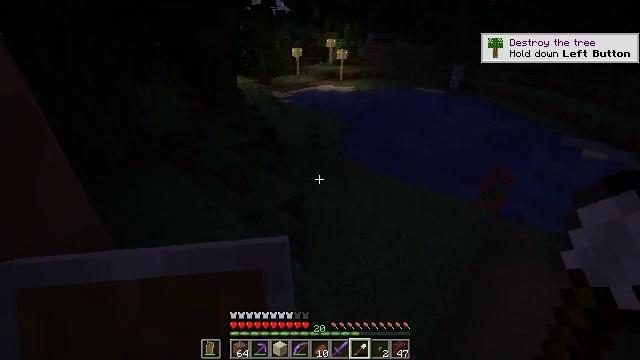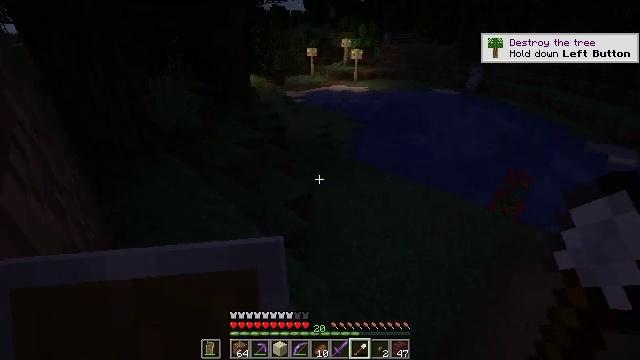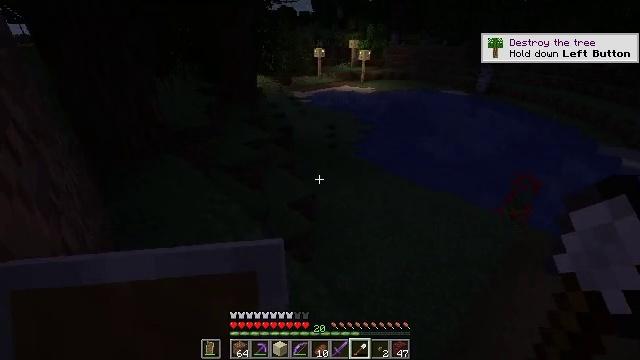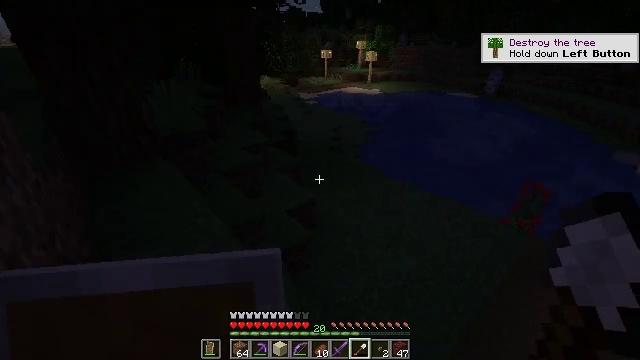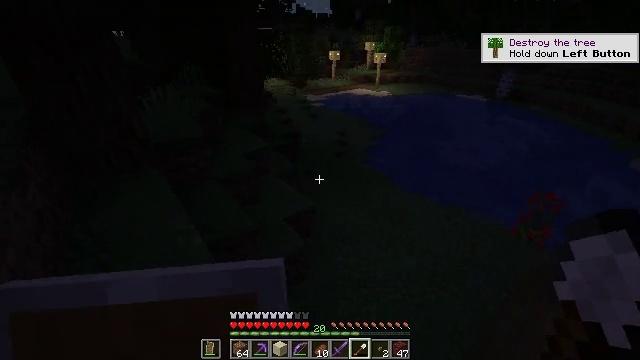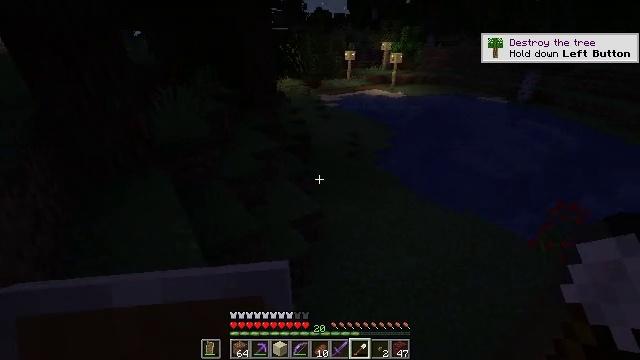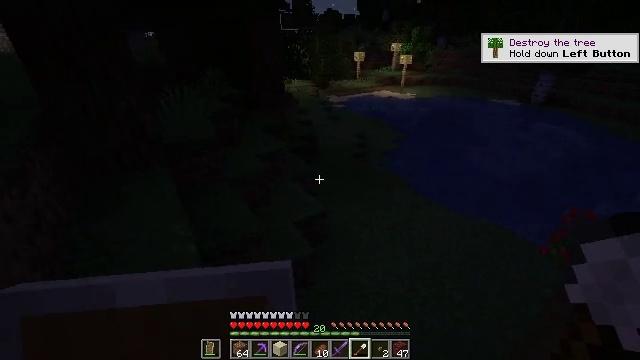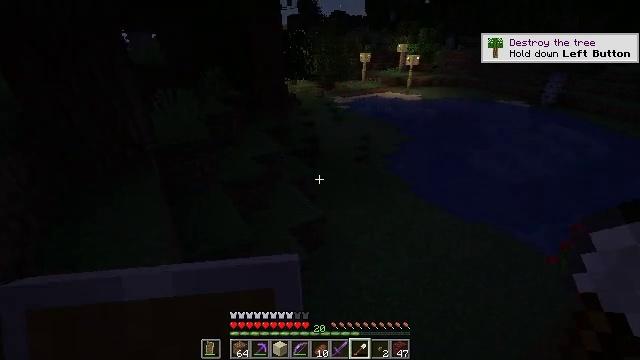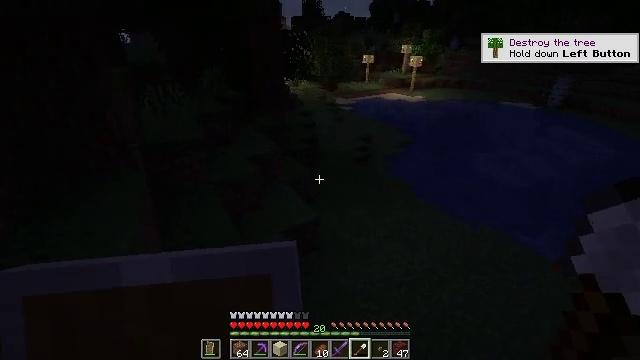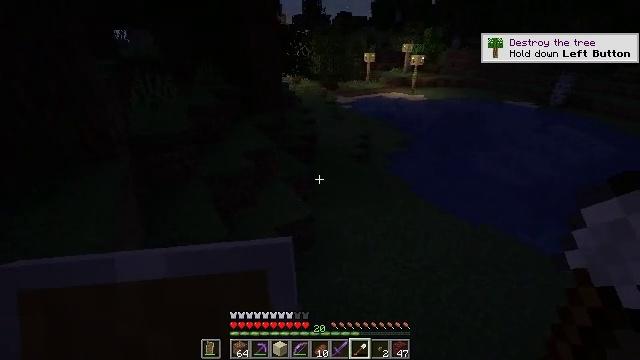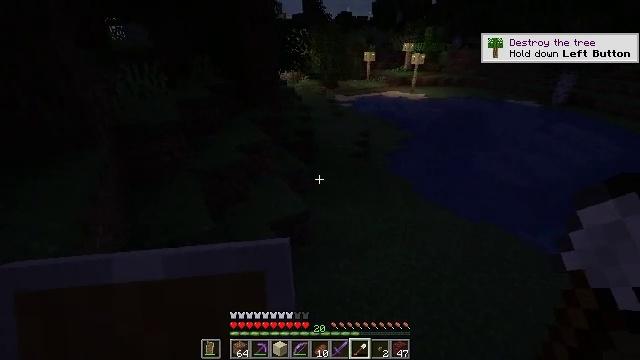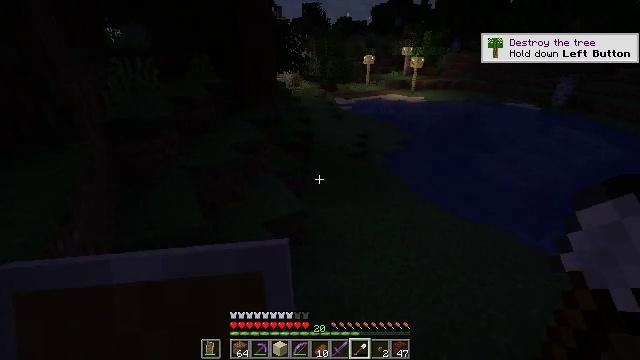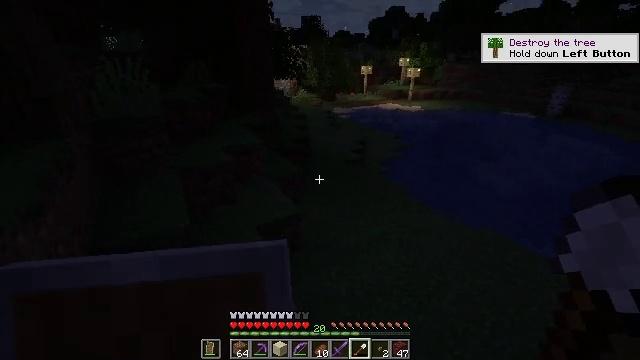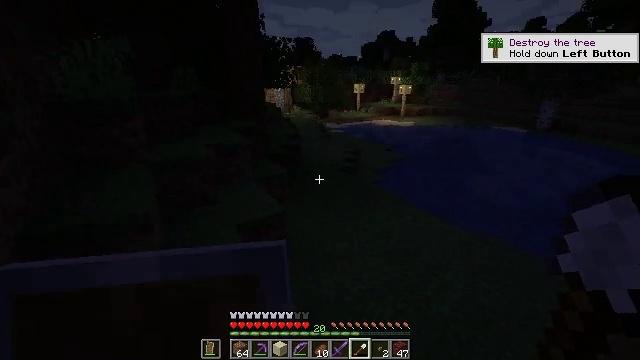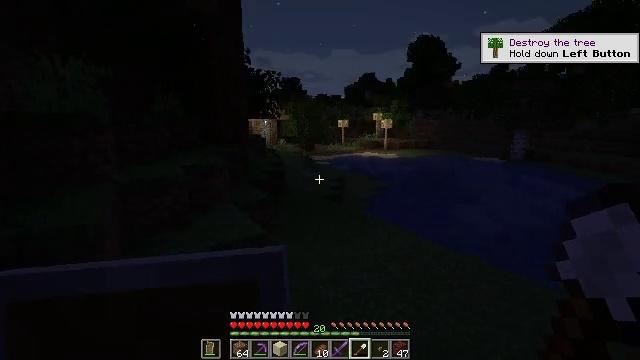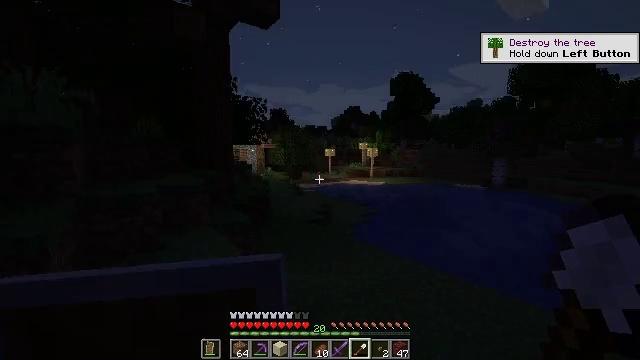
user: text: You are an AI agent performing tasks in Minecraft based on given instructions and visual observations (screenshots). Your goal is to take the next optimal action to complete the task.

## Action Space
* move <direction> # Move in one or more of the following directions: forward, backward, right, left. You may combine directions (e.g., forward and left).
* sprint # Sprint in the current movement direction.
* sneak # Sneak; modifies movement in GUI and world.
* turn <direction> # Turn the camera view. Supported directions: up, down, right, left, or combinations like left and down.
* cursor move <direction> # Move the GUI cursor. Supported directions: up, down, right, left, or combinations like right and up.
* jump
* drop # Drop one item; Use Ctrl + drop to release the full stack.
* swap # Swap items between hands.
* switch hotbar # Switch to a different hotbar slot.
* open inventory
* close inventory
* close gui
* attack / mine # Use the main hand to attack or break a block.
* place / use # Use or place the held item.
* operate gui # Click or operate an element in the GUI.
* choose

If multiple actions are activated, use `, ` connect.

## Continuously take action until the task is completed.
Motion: motion action
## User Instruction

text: Remove oak leaves from branches.
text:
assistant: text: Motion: move forward and move right, turn left
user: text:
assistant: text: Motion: move forward and move right, turn left
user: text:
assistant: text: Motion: move forward and move right, turn left
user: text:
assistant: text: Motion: move forward and move right, turn left
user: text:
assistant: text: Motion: move forward and move right, turn left
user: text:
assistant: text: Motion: move forward and move right, turn left
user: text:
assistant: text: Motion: move forward and move right, turn left
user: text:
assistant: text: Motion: move forward and move right
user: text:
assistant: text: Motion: move forward and move right
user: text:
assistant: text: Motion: move forward and move right
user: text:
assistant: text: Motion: move forward and move right
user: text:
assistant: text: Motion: move forward and move right, turn up
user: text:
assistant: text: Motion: move forward and move right, turn right and up
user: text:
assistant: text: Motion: move forward and move right, turn right and up
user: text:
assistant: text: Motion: move forward and move right, turn right and up
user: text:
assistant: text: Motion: move forward and move right, turn up
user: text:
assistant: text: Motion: move forward and move right, turn up
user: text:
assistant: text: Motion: move forward and move right
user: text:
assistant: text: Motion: move forward and move right
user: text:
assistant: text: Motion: move forward and move right
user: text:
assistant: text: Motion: move forward
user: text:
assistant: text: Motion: turn left and down
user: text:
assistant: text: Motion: turn left and down
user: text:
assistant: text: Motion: no_op
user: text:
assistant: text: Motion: move forward
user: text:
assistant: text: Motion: move forward
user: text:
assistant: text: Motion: no_op
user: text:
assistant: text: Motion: move forward
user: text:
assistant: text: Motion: move forward
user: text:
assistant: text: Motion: move forward